Question: Shinobi currently supports a horizontal gradient for the bar chart (SChartColumnSeries). Is there a way to fill with a vertical gradient? As shown here:

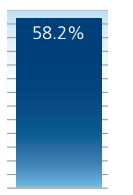
Answer: It's not currently possible to achieve this effect using a ShinobiCharts column or bar chart. It is however on the roadmap to add this kind of functionality, so do check back for a future release.